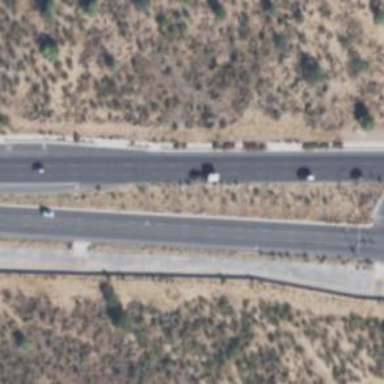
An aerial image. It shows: Primary highway.